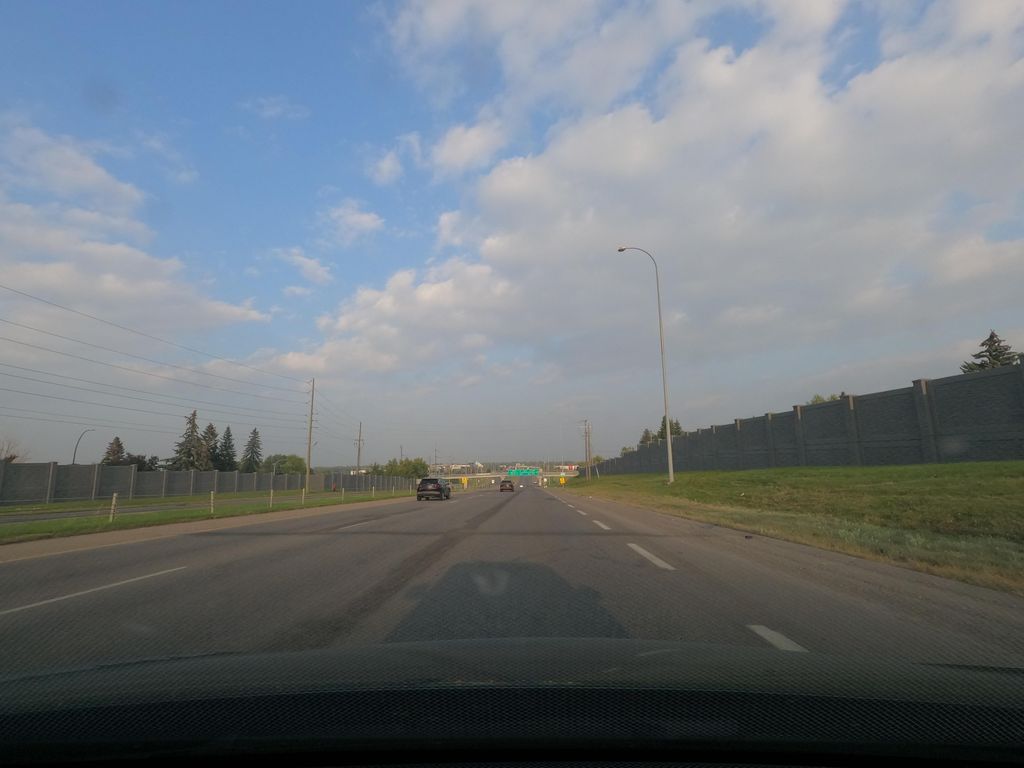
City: calgary